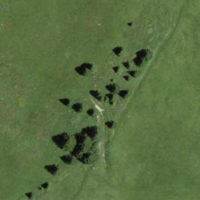
EUNIS habitat code: 26
Species observed at this site:
Hedysarum hedysaroides
Lilium bulbiferum
Arnica montana